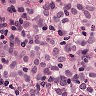
Metastatic tissue present: yes